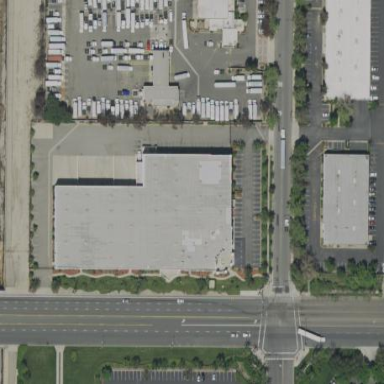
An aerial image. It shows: Industrial building.